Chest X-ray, AP view. Patient: 53 years old, sex M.
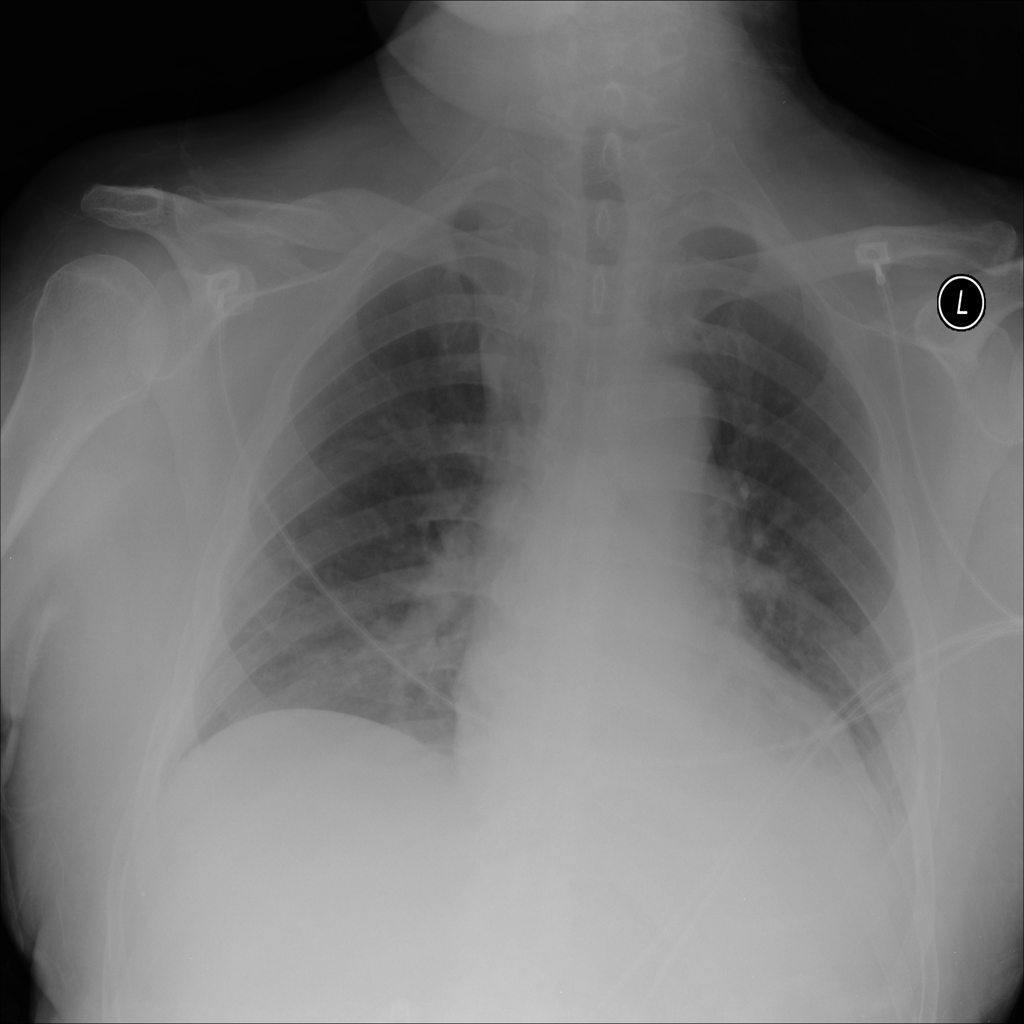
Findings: Atelectasis